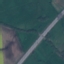
Land use / land cover class: Highway